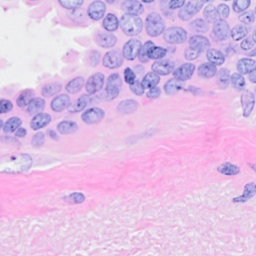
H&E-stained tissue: Breast